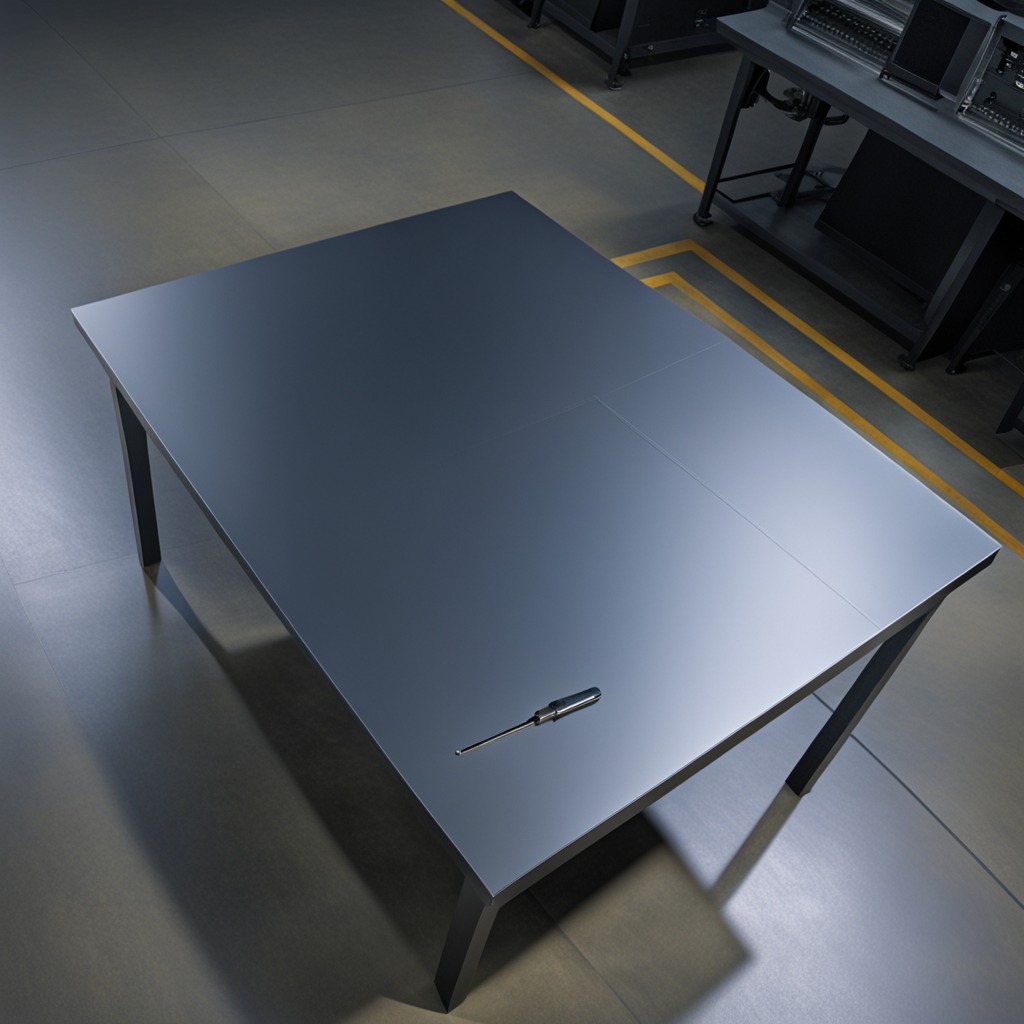
A screwdriver is lying on the tabletop.